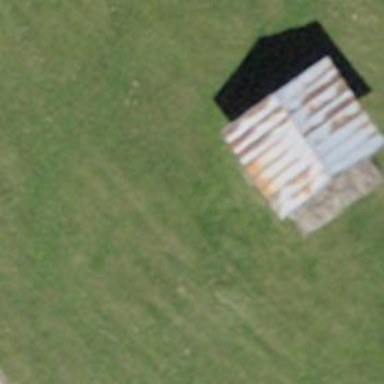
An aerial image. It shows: Shed building.